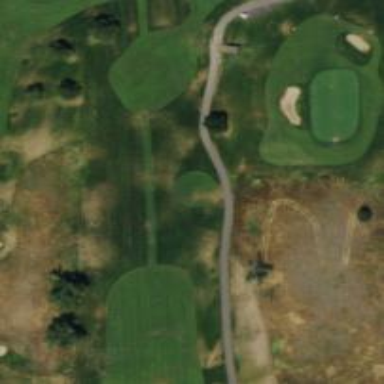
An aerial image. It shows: Well-maintained path used as golf cart path. The tracktype is grade1.